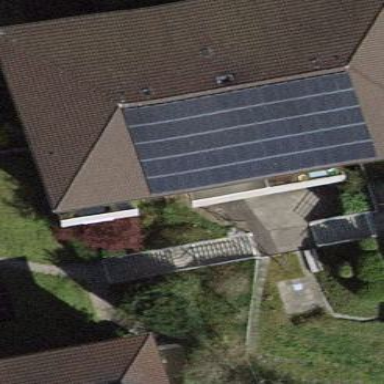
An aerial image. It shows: Solar power generator with photovoltaic panels.